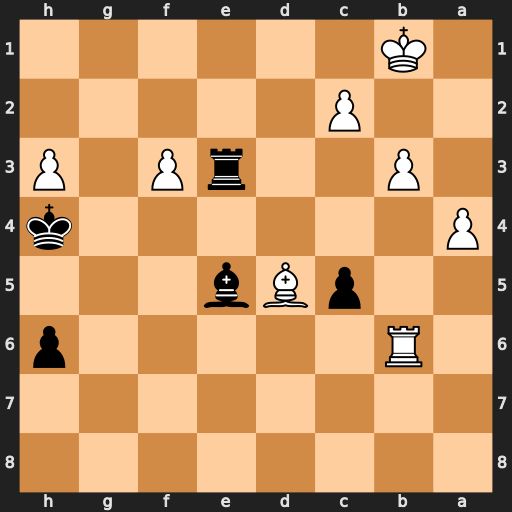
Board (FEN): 8/8/1R5p/2pBb3/P6k/1P2rP1P/2P5/1K6
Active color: b
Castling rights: -
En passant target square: -
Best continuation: Re1+ Ka2 Ra1#